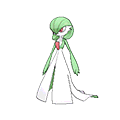
Pok\u00e9mon: gardevoir